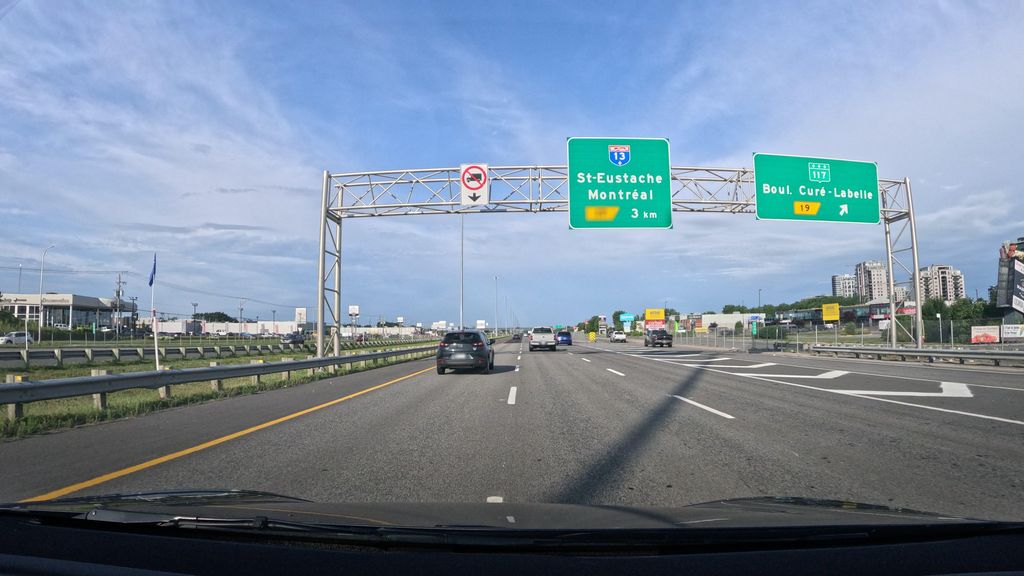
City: montreal